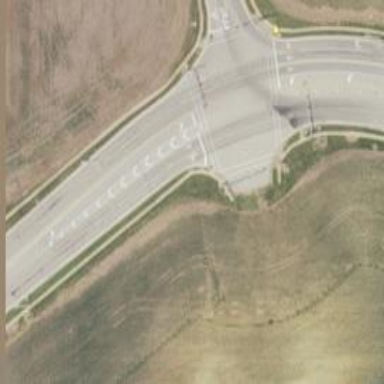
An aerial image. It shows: Road with "through" markings.